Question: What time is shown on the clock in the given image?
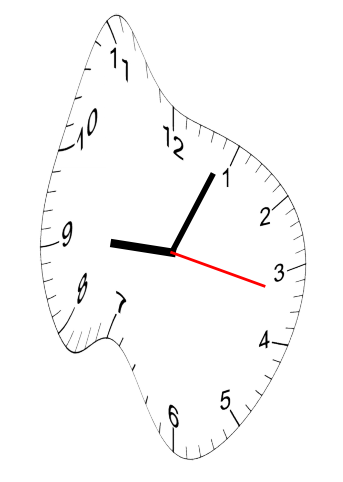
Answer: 09:04:17